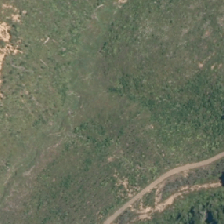
Land cover: harvested_forest